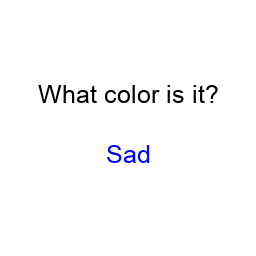
Color: blue
Background color: white
Question text color: black